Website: apple
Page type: delivery-shipping
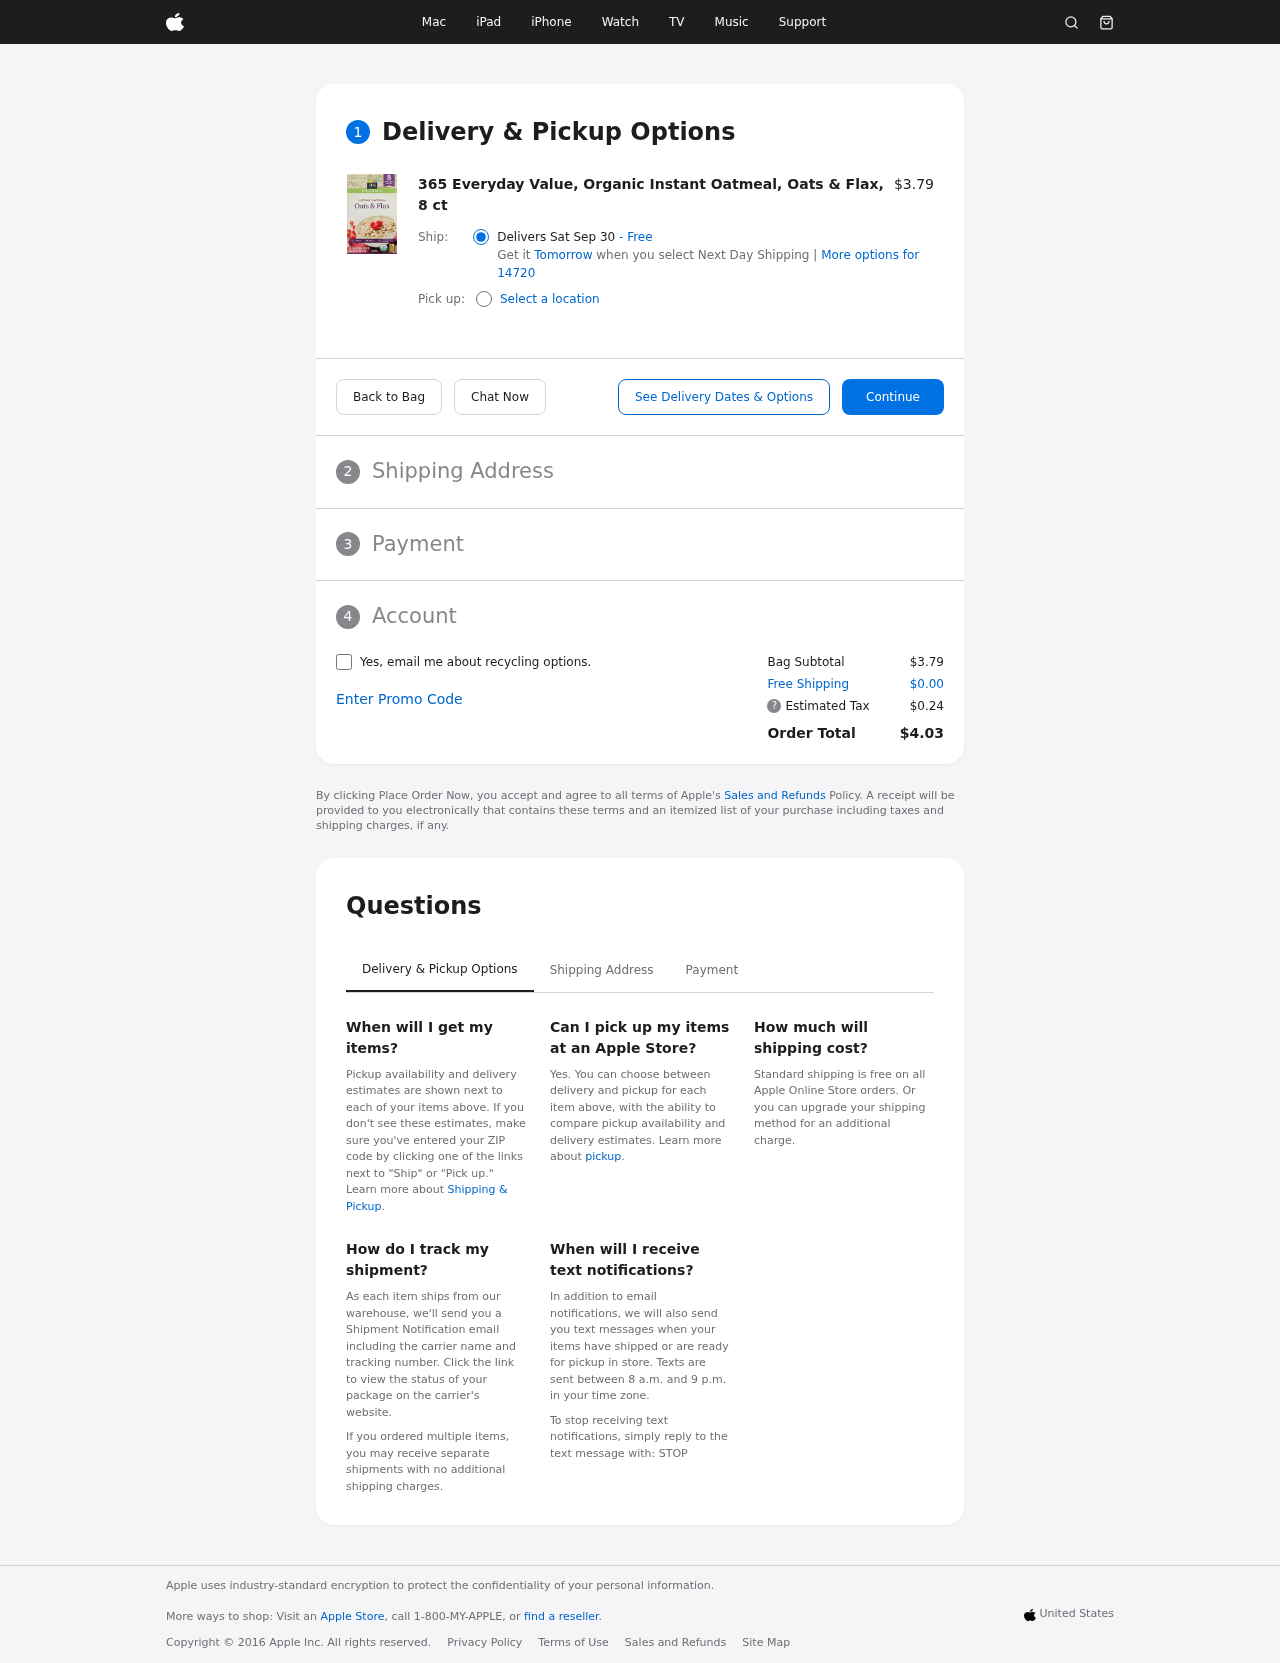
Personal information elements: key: PII_POSTCODE
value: More options for 14720
Product elements: key: PRODUCT1_NAME
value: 365 Everyday Value, Organic Instant Oatmeal, Oats & Flax, 8 ct
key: PRODUCT1_PRICE
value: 3.79
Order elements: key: ORDER_DELIVERY_DATE
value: Delivers Sat Sep 30
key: ORDER_SUBTOTAL
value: $3.79
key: ORDER_SHIPPING_COST
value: $0.00
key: ORDER_TAX
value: $0.24
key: ORDER_TOTAL
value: $4.03